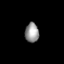
Tissue: skin
Cell type: Epithelial cells
Senescence score: 0.2809
Nuclear area (px): 265
Mean DAPI intensity: 149.094